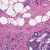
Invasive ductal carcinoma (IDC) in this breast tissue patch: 0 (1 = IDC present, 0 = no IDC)